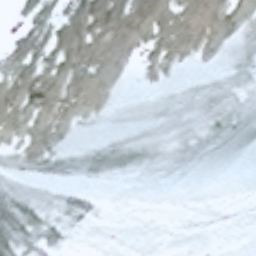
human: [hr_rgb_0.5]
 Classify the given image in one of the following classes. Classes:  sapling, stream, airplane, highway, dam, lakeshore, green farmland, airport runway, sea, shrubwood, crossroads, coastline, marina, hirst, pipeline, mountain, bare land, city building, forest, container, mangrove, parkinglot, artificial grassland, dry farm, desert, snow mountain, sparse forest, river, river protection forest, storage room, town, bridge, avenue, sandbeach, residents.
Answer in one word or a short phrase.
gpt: snow mountain